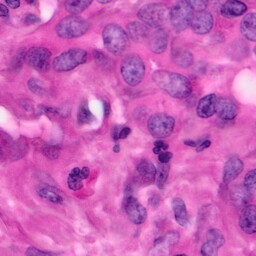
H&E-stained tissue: Pancreatic